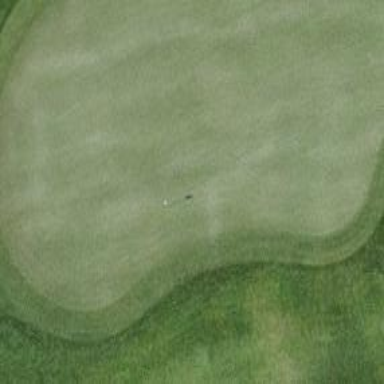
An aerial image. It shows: Golf hole.